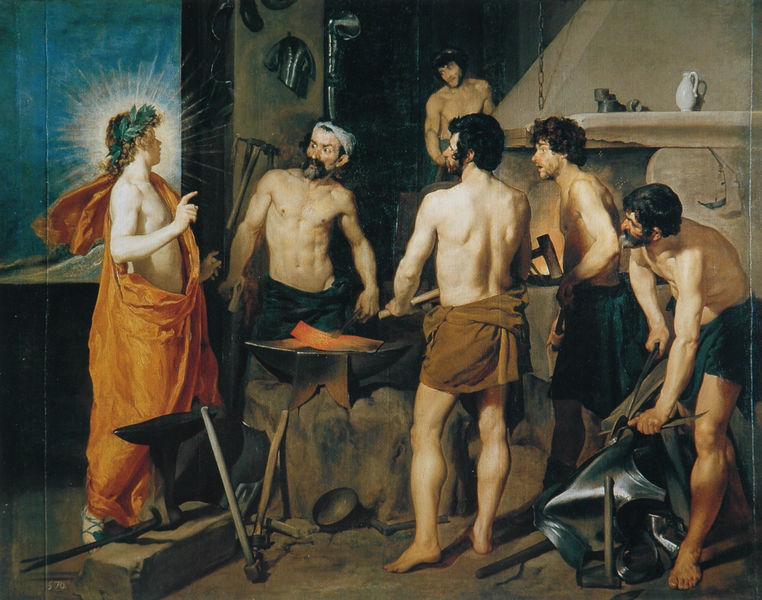
Titel: Schmiede des Vulkan
Künstler: Diego Rodríguez de Silva y Velázquez
Standort: Madrid
Institution: Museo del Prado
Schlagwörter: blau, dunkel, feuer, gott, himmel, lendenschurz, mann, nackt, schurz, weiß, gelb, menschen, abend, fenster, geste, grau, hell, hintergrund, licht, männer, nacht, orange, schwarz, ölbild, ausblick, rot, tuch, bart, bärte, gläser, regal, arm, haupt, helld, schale, sockel, stein, teller, boden, gewand, mantel, stoff, arbeit, kamin, ofen, engel, henkel, kanne, krug, vase, beine, bein, genrebild, warm, fels, hitze, kette, besucher, füsse, arbeiter, könig, muskeln, glanz, metall, sandalen, junge, oberkörper, leuchten, barfuss, eisen, panzer, lichtstrahl, antike, glut, heiss, strahlen, vulkan, waffen, herrscher, kranz, lorbeer, lorbeeren, lorbeerkranz, mythologie, ritter, rüstung, gestus, heiligenschein, handwerk, werkstatt, werkzeug, hammer, götter, toga, erscheinung, fingerzeig, heiliger, esse, apoll, erleuchtung, gloriole, strahlend, stahl, glühen, hänkel, ablage, aureole, göttlich, rohr, zuhören, nein, zange, kruf, schmied, schmiede, werkzeuge, erstaunen, zinnbecher, amboss, verkündung, primamalerei, schmieden, gesellen, glühend, redegestus, gelg, schmid, arnz, auftraggeber, eisenkette, lichtglanz, lichtstrahle, porzellankrug, um 1840, werkstück, hämmer, matall, fenster#, rüstunf, glühens, #amboss